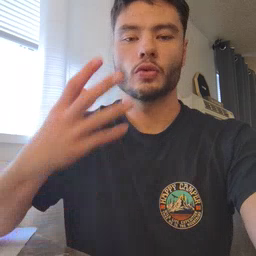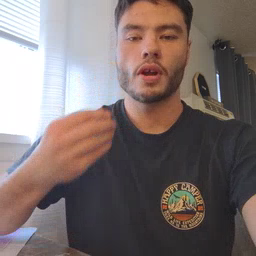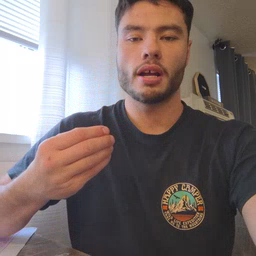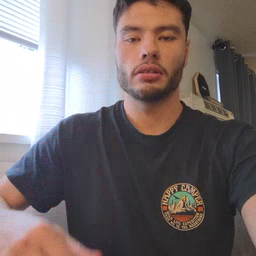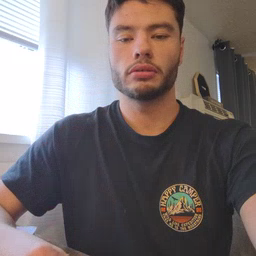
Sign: wet